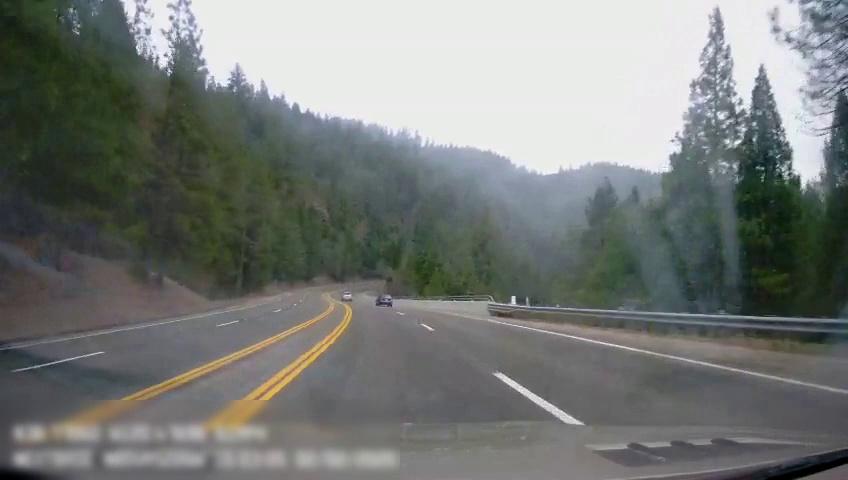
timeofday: Day
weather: Cloudy
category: Drivable Space
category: Vehicles | Car
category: Vehicles | Car
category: Lanes | Alternate Lane
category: Lanes | Alternate Lane
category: Lanes | Alternate Lane
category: Lanes | Current Lane
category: Lanes | Current Lane
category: Lanes | Alternate Lane